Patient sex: F
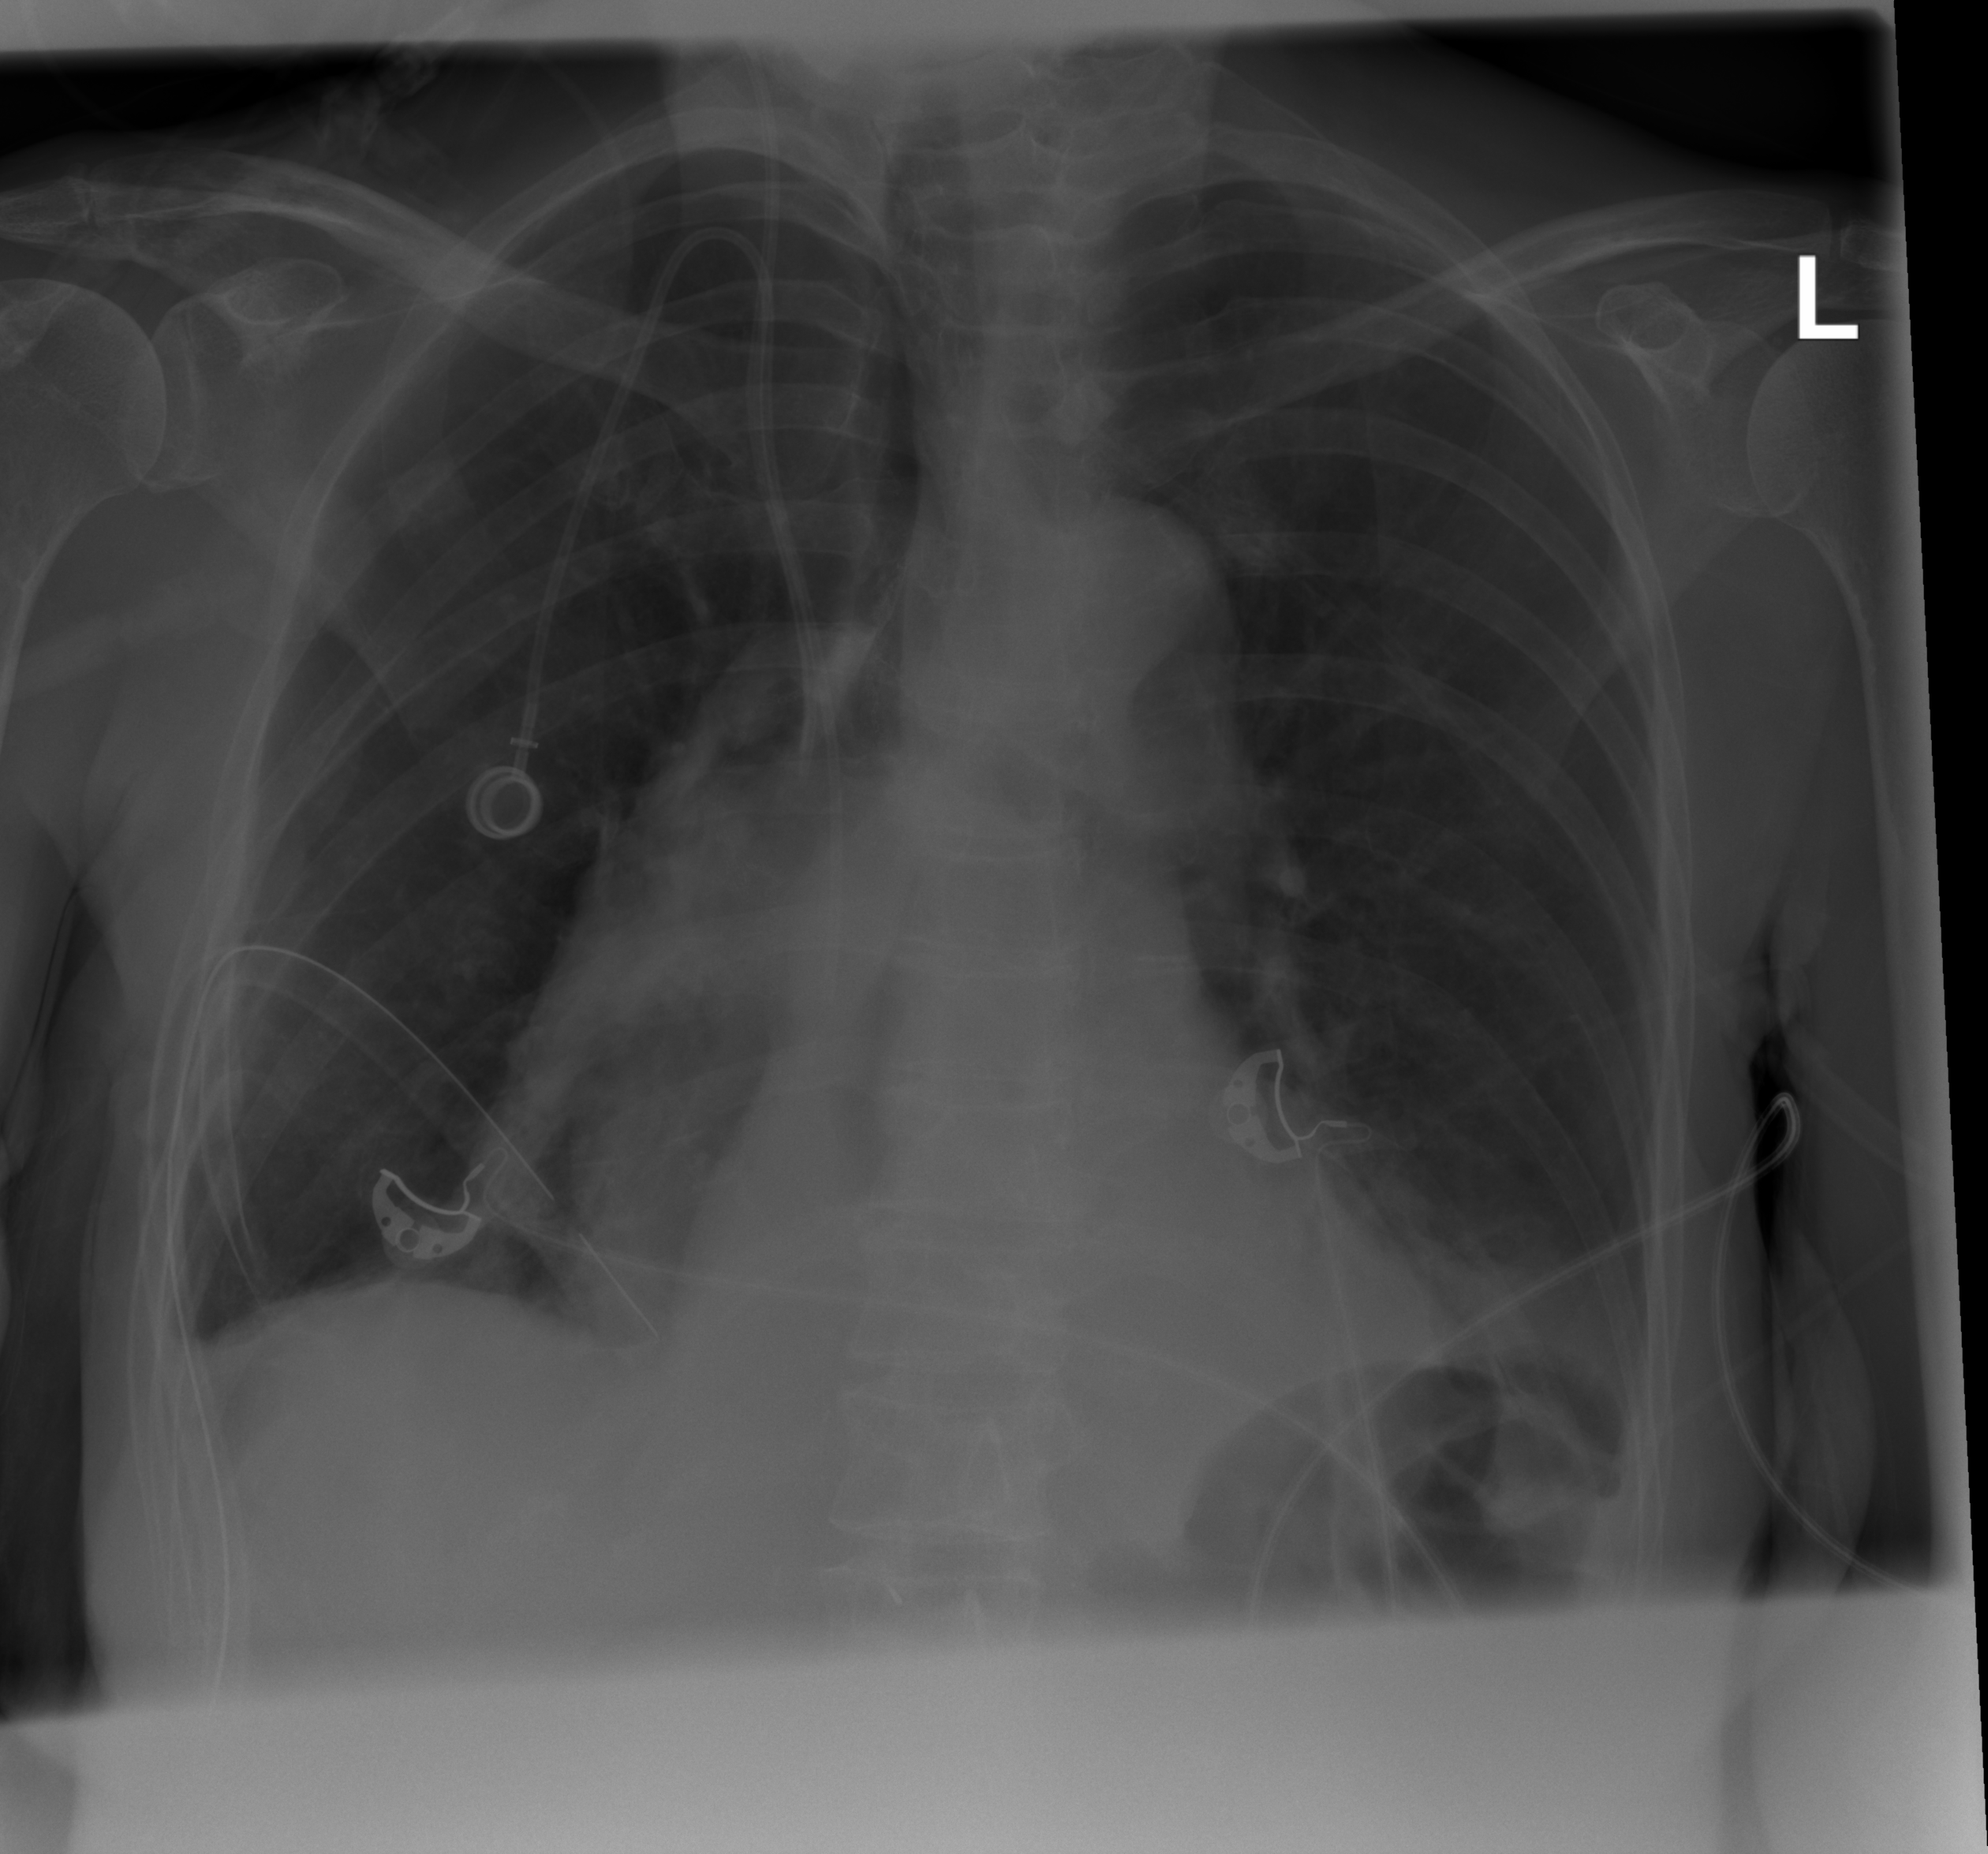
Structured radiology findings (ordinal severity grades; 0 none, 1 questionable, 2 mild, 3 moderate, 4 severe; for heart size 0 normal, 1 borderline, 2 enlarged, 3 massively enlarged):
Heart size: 1
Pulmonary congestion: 2
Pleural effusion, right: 0
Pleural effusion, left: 2
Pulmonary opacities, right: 0
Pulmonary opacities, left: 0
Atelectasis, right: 2
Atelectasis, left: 2